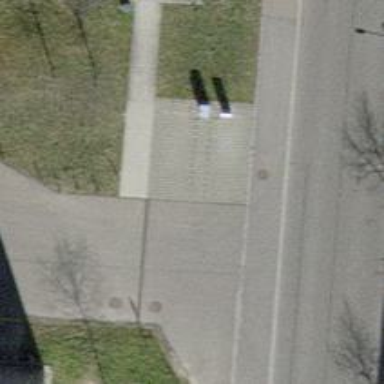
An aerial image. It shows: Charging station.